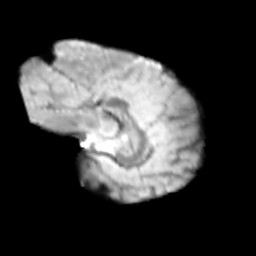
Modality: T2w
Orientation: sagittal
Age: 10
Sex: male
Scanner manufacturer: siemens
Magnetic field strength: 3 T
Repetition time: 3.8 s
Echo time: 0.07 s